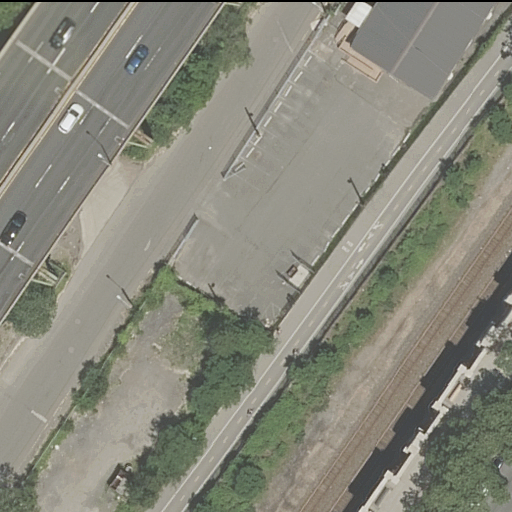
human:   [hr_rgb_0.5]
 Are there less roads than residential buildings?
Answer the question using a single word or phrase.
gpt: no

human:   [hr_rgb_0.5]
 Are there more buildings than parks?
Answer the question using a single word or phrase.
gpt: no

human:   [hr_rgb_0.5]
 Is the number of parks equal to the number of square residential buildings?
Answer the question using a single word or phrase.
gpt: no

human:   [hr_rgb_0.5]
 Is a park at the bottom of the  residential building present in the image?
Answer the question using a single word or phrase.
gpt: yes

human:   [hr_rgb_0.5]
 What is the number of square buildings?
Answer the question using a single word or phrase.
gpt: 0

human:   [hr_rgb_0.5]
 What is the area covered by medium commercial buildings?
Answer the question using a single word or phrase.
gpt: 0m2

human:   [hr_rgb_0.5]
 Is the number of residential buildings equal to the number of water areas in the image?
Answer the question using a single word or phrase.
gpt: no

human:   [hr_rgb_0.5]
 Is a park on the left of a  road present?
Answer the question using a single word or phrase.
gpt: yes

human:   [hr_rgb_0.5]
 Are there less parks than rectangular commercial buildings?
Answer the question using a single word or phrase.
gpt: no

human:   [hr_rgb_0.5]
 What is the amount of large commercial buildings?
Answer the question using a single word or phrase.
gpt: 0

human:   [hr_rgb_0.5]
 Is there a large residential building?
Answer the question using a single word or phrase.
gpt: no

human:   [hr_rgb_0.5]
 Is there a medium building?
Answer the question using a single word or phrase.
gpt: yes

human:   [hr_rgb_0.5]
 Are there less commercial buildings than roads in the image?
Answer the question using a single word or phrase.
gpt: yes

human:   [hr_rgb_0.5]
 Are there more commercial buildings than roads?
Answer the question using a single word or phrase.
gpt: no

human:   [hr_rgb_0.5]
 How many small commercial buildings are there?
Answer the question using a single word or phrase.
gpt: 0

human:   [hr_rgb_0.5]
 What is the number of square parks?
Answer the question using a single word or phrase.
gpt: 0

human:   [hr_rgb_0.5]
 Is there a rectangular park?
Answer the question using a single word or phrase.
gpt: yes

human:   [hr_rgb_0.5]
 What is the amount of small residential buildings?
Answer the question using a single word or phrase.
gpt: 0

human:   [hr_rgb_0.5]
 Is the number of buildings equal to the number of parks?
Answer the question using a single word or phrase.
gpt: no

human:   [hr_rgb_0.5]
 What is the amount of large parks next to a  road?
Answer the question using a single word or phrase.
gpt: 2

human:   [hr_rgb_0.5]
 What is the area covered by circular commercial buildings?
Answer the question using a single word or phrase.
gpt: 0m2

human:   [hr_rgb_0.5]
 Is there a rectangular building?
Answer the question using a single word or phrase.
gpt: yes

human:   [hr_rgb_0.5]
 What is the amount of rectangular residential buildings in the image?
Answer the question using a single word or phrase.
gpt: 1

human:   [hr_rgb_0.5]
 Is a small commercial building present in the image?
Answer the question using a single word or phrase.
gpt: no

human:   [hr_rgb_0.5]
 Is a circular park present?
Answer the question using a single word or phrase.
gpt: no

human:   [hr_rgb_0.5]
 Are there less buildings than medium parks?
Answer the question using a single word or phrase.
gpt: no

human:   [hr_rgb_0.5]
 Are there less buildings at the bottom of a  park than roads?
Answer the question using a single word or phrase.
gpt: yes

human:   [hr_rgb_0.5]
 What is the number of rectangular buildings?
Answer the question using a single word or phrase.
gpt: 1

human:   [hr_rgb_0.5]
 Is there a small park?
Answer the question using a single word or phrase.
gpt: no

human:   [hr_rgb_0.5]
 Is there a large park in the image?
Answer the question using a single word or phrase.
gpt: yes

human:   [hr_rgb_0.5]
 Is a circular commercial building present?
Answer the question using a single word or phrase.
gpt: no

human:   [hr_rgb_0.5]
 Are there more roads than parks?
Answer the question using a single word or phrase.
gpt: yes

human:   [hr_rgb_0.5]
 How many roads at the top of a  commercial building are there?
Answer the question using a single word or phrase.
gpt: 0

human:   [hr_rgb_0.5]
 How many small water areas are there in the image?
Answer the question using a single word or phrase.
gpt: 0

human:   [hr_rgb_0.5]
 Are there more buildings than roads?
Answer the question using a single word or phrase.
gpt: no

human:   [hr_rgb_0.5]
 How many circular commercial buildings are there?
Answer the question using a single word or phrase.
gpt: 0